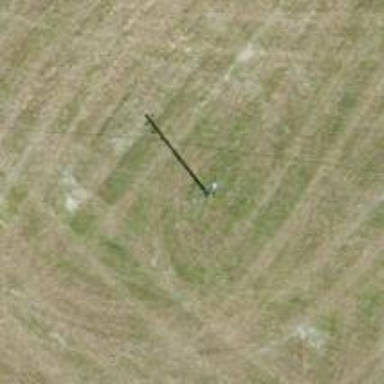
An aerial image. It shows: Power pole.